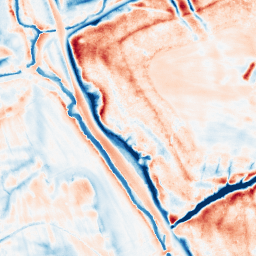
Category: classical
Decomposition family: uniform
Decomposition parameters: size: 20
Upsampling method: quintic
Upsampling parameters: scale: 2
Upsampling scale: 2